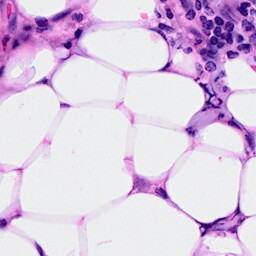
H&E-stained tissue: Breast